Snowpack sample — Buffalo Mountain, Silverthorne, Colorado, USA (1/25/25, 10:11 AM MST)
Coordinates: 39.6222, -106.1139
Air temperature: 22 °F
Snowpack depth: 110 cm
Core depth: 20 cm
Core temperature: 48.2 °F
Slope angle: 12°, slope face: 102°
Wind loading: high
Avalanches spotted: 0
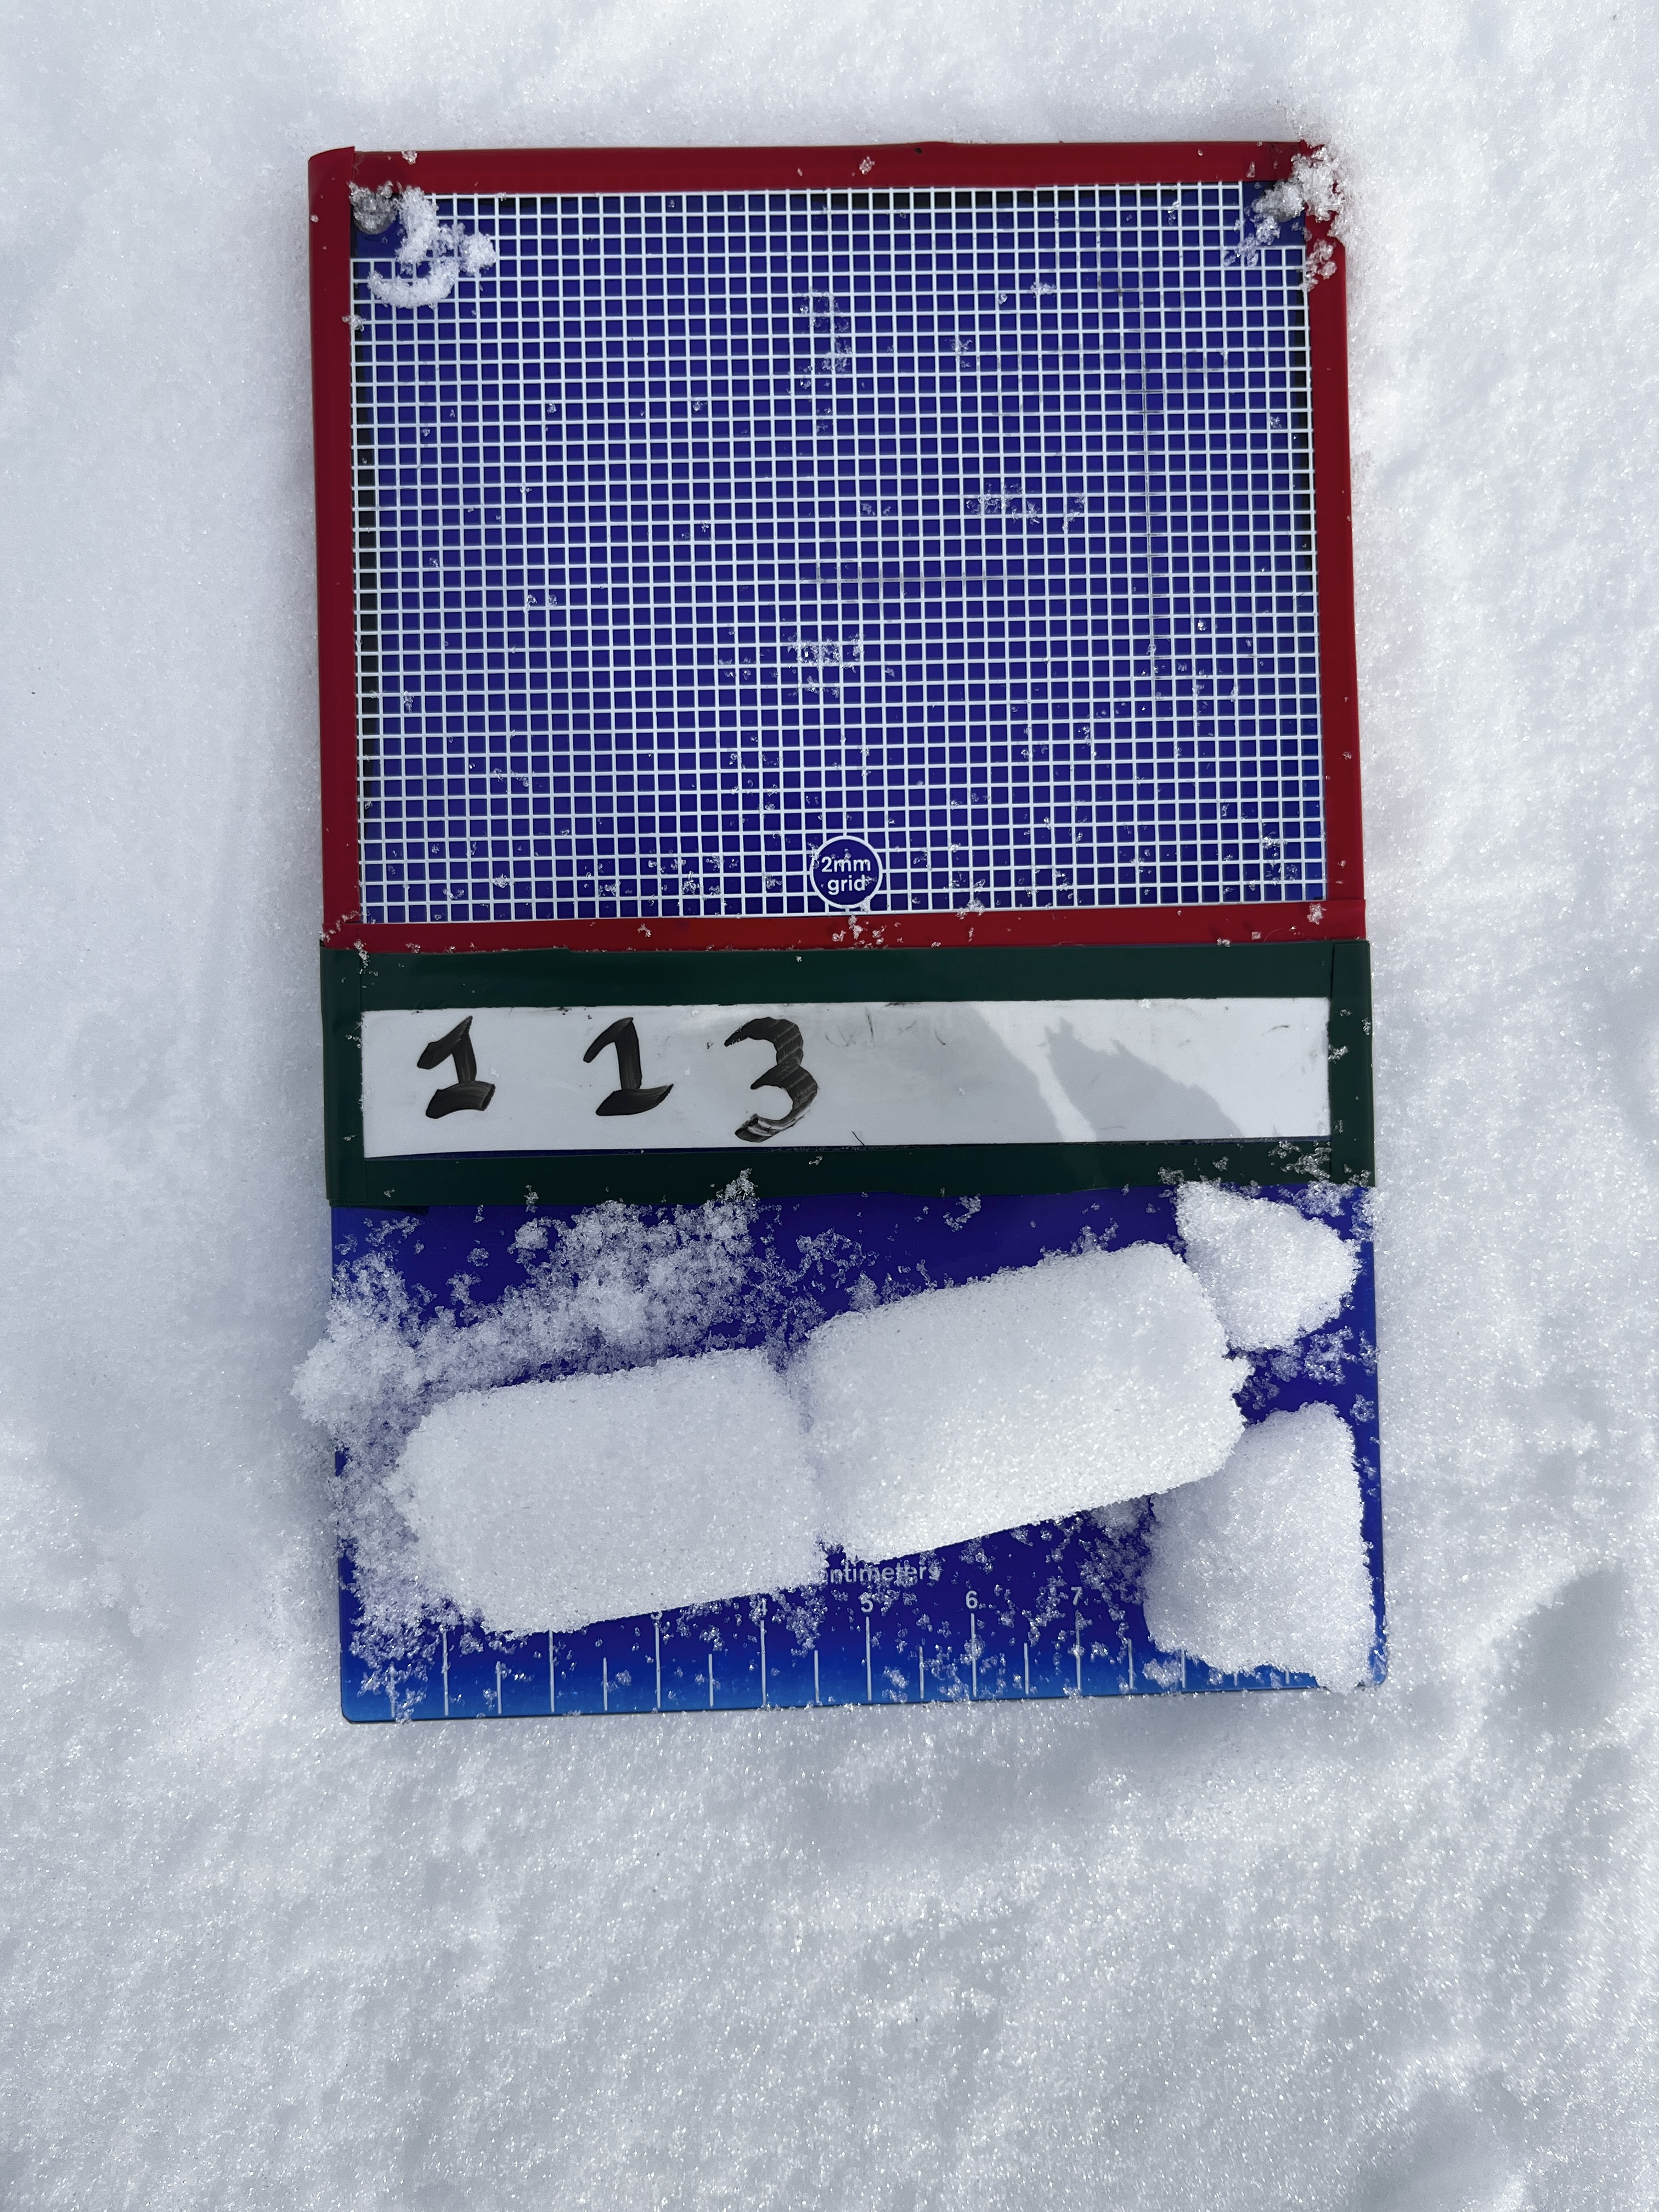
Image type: crystal_card
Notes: No avalanches nearby, collected on the outskirts of a fire break 15 meters from the treeline, on way to Buffalo and Red Mountain